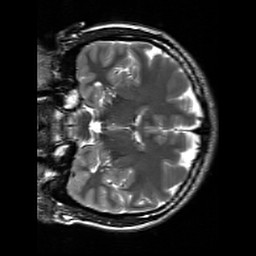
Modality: T2w
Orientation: coronal
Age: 25
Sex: female
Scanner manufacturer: siemens
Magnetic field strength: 3 T
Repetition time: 7 s
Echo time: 0.09 s